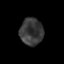
Tissue: prostate
Cell type: Epithelial cells
Senescence score: 0.2549
Nuclear area (px): 614
Mean DAPI intensity: 57.156